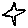
Label: star